Interaction volume radius: 5 \u00c5
Interaction volume height: 40 \u00c5
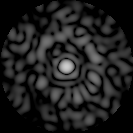
Disorder parameter: 0.8128